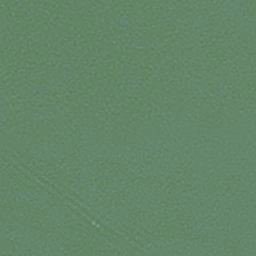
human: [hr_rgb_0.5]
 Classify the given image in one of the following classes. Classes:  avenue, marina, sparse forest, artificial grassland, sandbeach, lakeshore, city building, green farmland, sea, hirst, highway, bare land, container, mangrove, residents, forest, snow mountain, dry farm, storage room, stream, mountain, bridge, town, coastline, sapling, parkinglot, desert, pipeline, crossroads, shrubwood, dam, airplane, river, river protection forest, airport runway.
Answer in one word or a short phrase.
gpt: sea